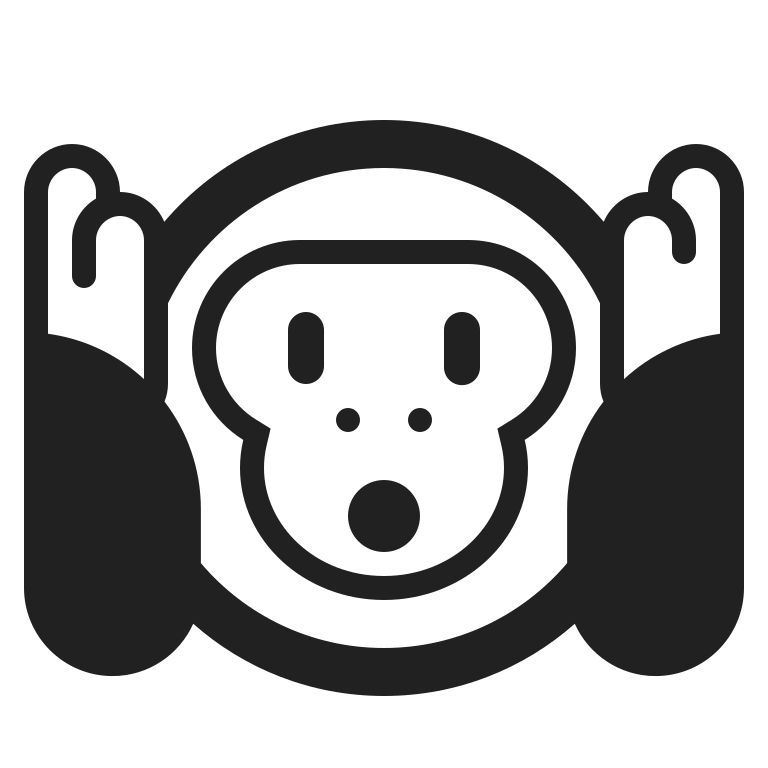
hear no evil monkey high contrast